Chest X-ray. View position: AP
Patient age: 30
Patient sex: F
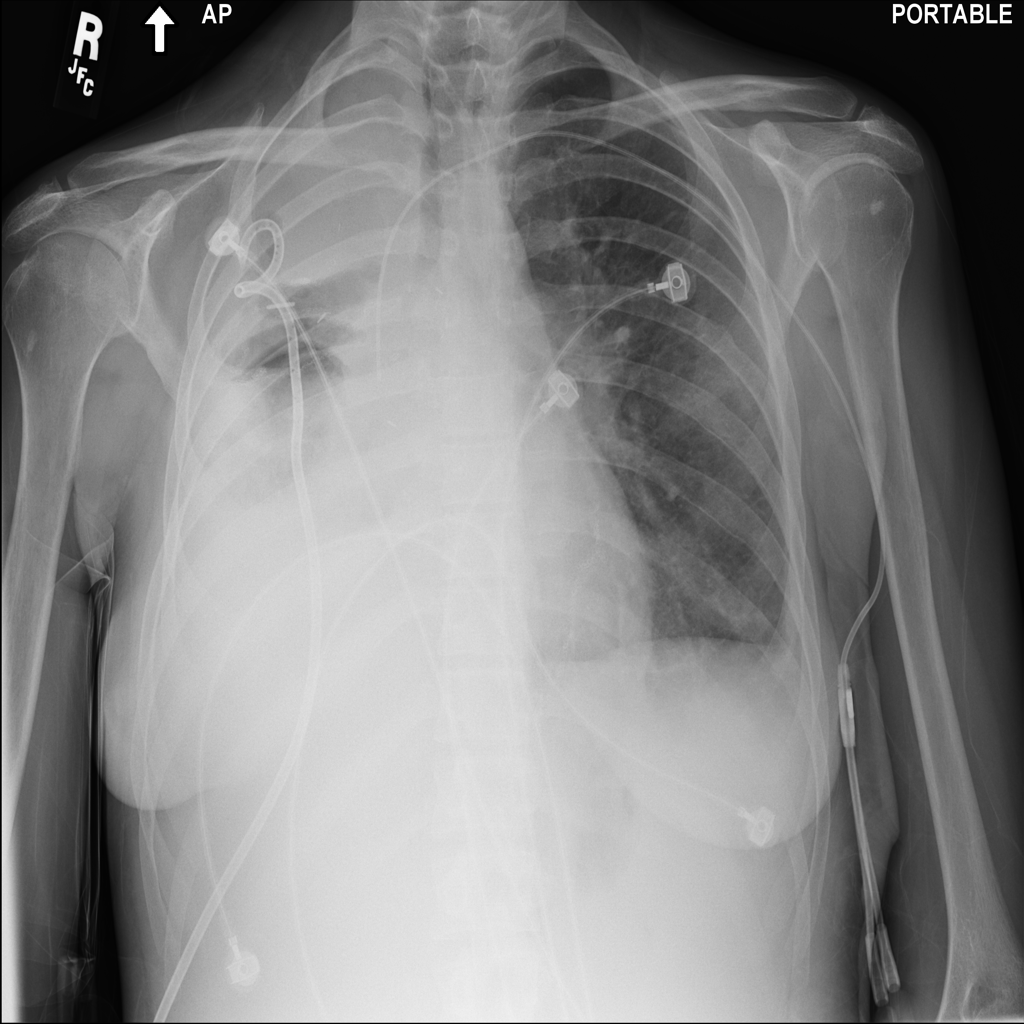
Finding: Pneumothorax